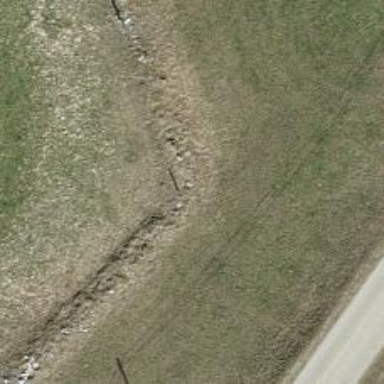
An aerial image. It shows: Wall barrier.